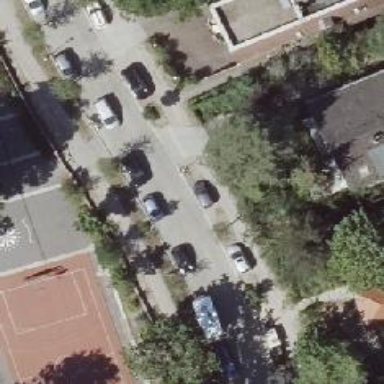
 with parking lanes on the right and on the kerb on the left."